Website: lowes
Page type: payment
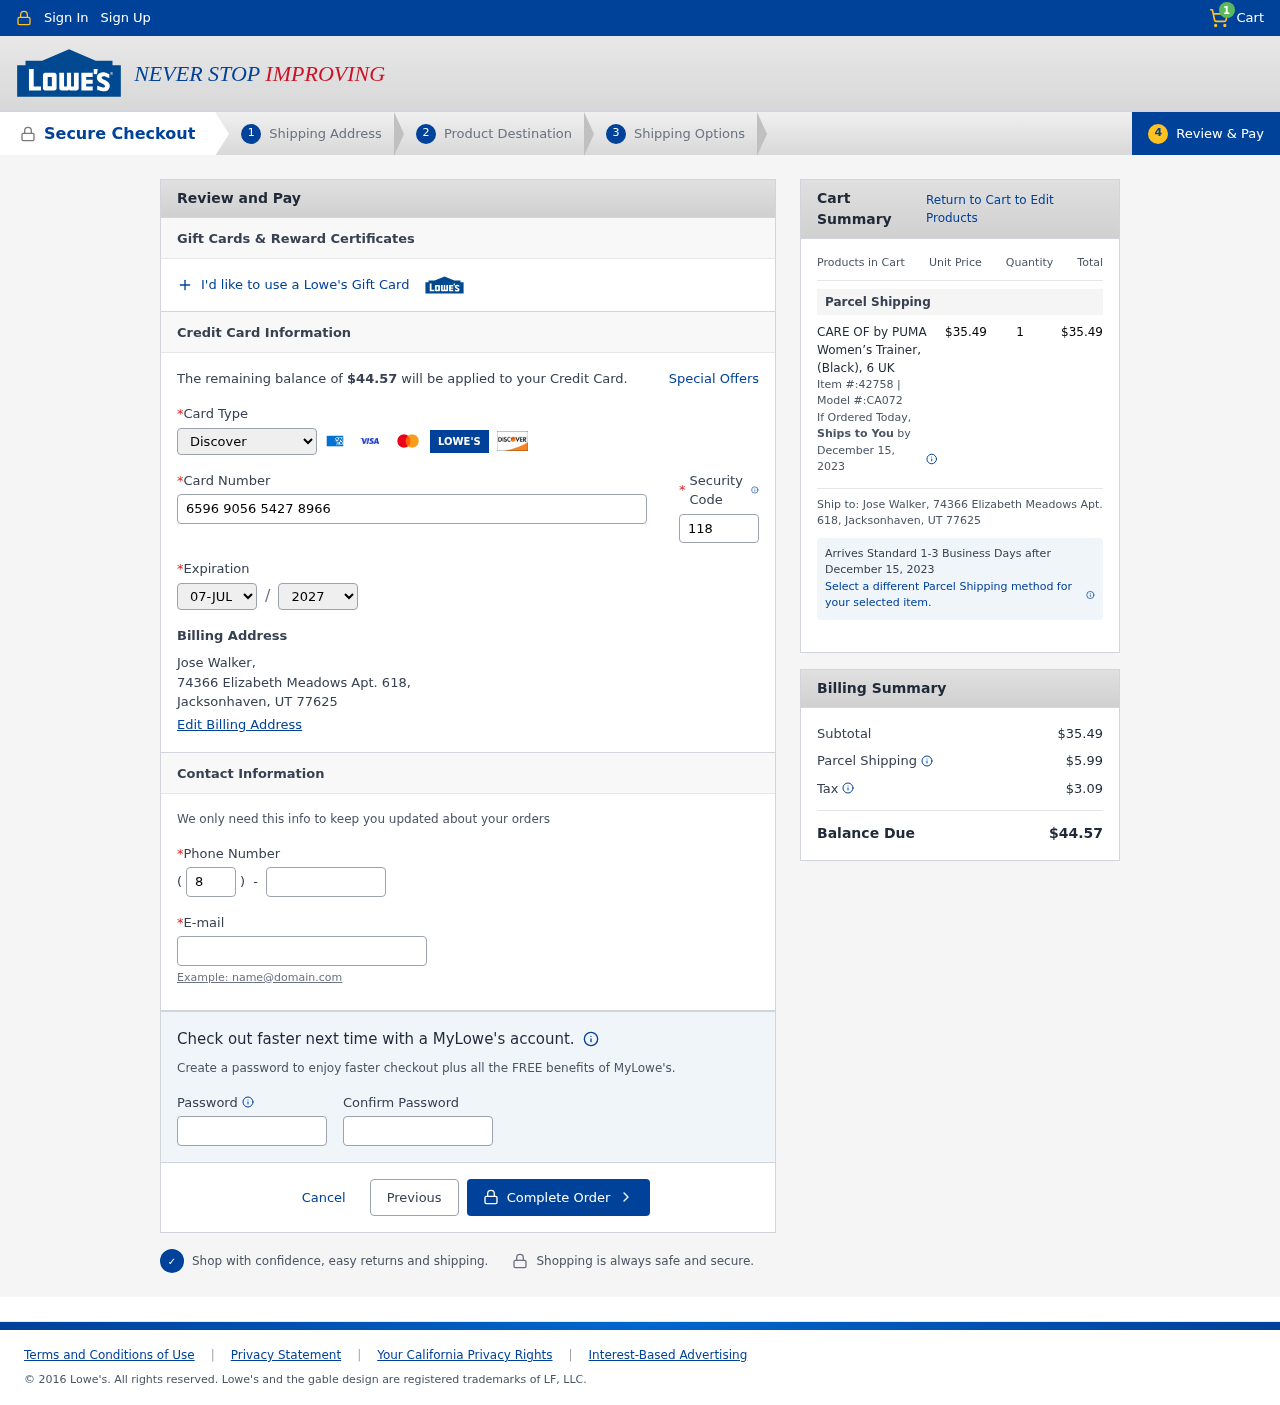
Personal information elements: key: PII_CARD_CVV
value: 118
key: PII_CARD_EXPIRY_MONTH
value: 07
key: PII_CARD_EXPIRY_YEAR
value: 27
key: PII_CARD_NUMBER
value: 6596 9056 5427 8966
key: PII_CARD_TYPE
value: Discover
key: PII_CITY_STATE_ZIP
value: Jacksonhaven, UT 77625
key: PII_EMAIL
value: jose_walker@gmail.com
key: PII_FULLNAME
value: Jose Walker,
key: PII_PHONE
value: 8723929927
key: PII_PHONE_AREA
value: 872
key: PII_STREET
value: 74366 Elizabeth Meadows Apt. 618,
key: PII_FULLNAME2
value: Jose Walker
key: PII_STREET2
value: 74366 Elizabeth Meadows Apt. 618
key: PII_CITY_STATE_ZIP2
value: Jacksonhaven, UT 77625
Product elements: key: PRODUCT1_NAME
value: CARE OF by PUMA Women’s Trainer, (Black), 6 UK
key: PRODUCT1_PRICE
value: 35.49
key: PRODUCT1_QUANTITY
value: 1
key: PRODUCT1_ITEM
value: Item #:42758
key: PRODUCT1_MODEL
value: Model #:CA072
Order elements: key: ORDER_NUM_ITEMS
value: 1
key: ORDER_TOTAL
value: $44.57
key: ORDER_SHIPPING_DATE
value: December 15, 2023
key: ORDER_SUBTOTAL
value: $35.49
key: ORDER_SHIPPING_DATE2
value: December 15, 2023
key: ORDER_SHIPPING_COST
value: $5.99
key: ORDER_TAX
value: $3.09